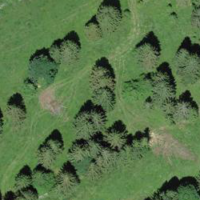
EUNIS habitat code: 41
Species observed at this site:
Primula veris